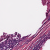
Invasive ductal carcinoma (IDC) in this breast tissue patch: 0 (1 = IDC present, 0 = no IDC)